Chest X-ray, PA view. Patient: 54 years old, sex M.
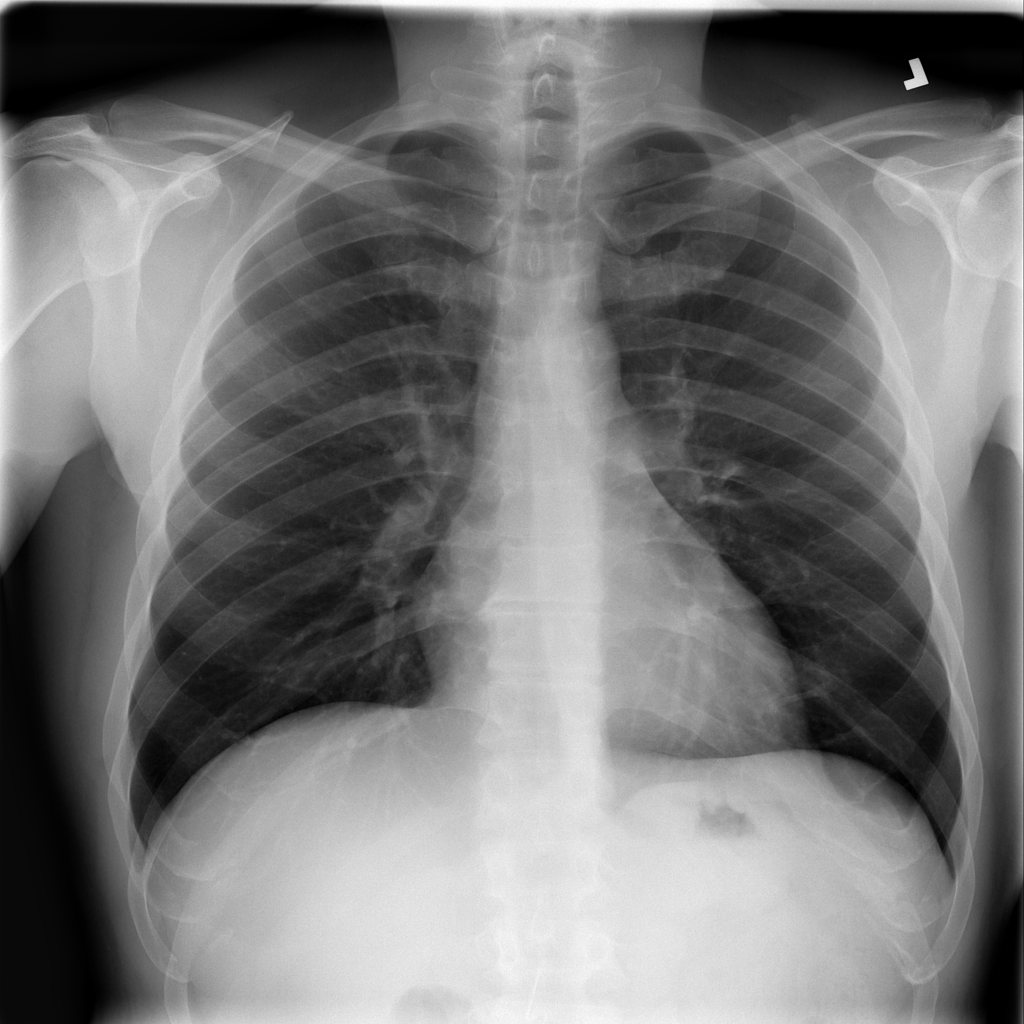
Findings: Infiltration